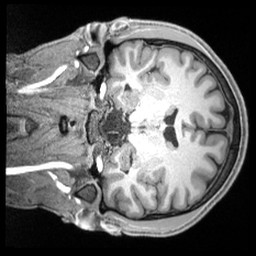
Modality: T1w
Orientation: coronal
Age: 25
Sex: male
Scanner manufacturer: siemens
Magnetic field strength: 3 T
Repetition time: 2.4 s
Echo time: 0.00226 s